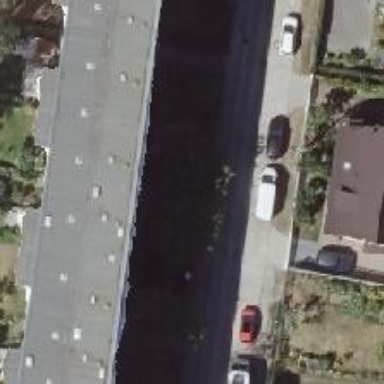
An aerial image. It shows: Residential road with concrete surface.